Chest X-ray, AP view. Patient: 29 years old, sex M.
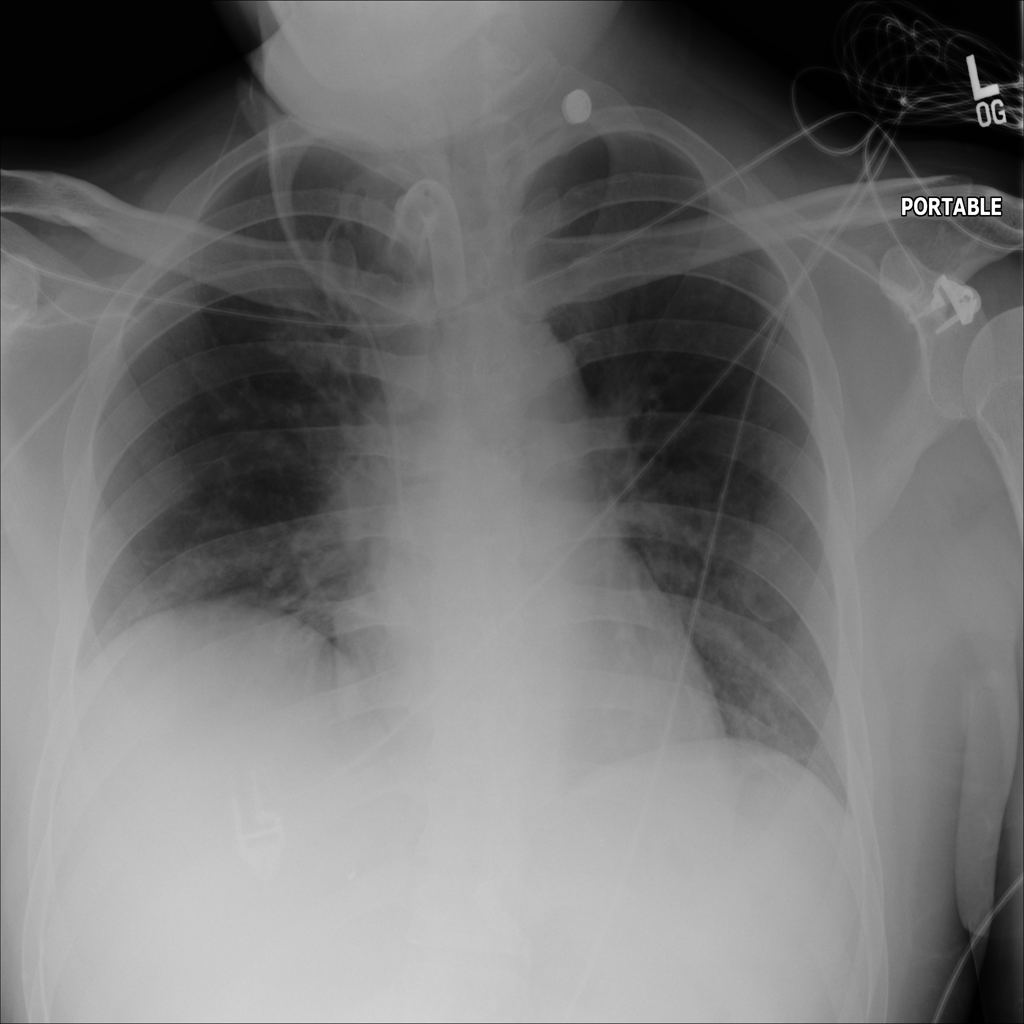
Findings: Edema, Infiltration